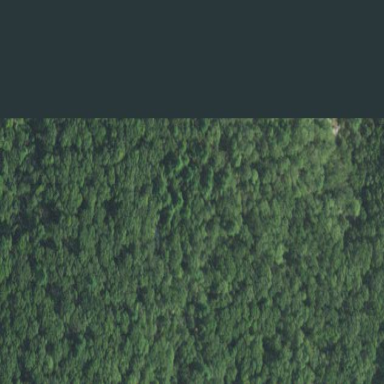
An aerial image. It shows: Mixed woodland area with various types of leaves.